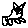
Label: cat